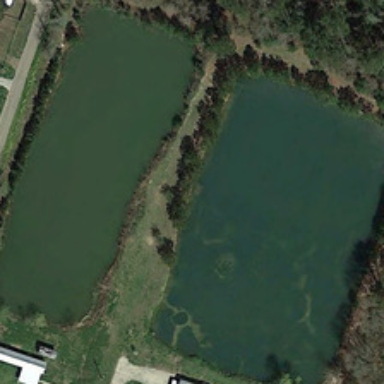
Many green trees are around two rectangular ponds .